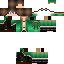
A male human skin with medium skin, wearing brown long hair dressed in a green hoodie and black pants, featuring a closed mouth.